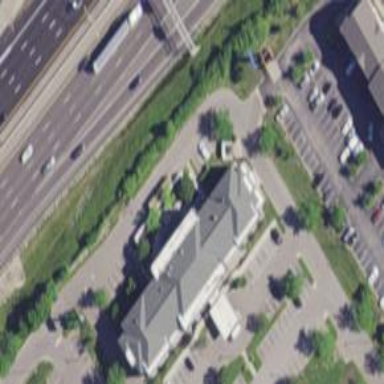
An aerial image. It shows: Hotel building.